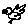
Label: bird